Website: apple-inc
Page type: customer-info-address
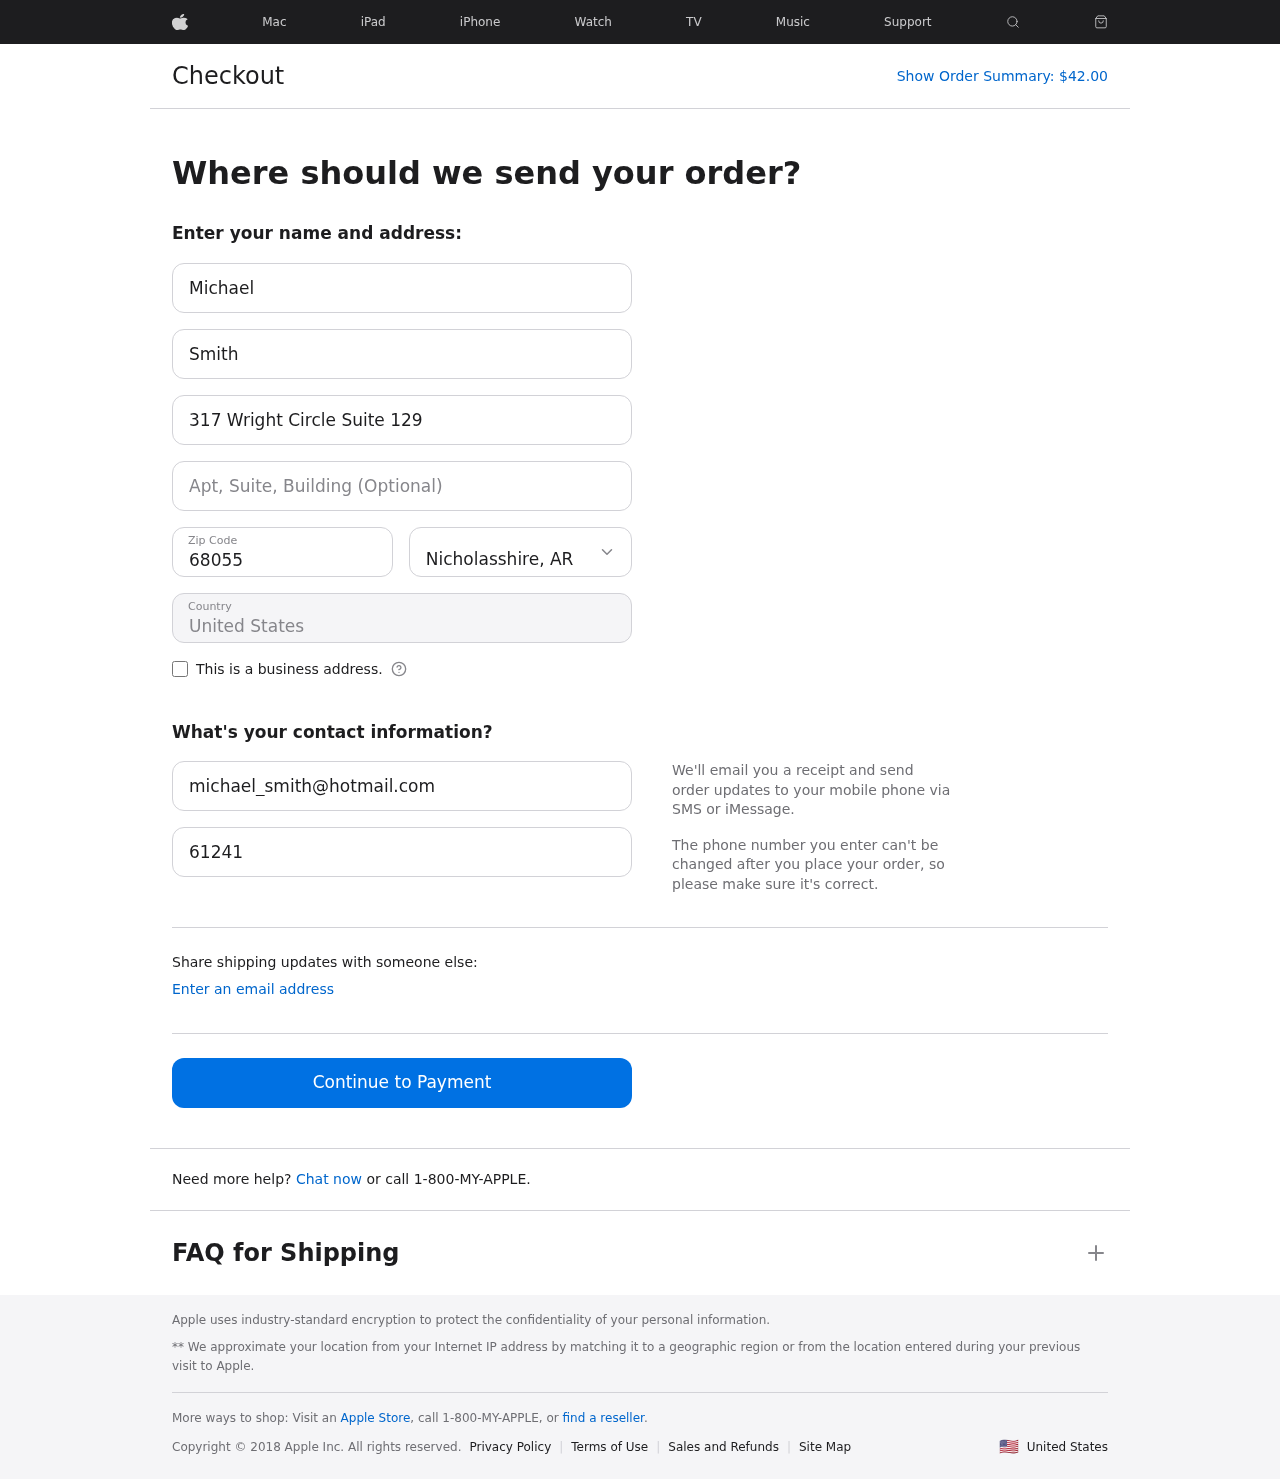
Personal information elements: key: PII_CITY_STATE
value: Nicholasshire, AR
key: PII_COUNTRY
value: United States
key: PII_EMAIL
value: michael_smith@hotmail.com
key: PII_FIRSTNAME
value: Michael
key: PII_LASTNAME
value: Smith
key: PII_PHONE
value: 6124181815
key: PII_POSTCODE
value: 68055
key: PII_STREET
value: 317 Wright Circle Suite 129
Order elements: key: ORDER_TOTAL
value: $42.00